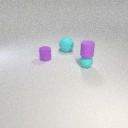
small purple rubber cylinder behind small cyan rubber sphere